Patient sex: F
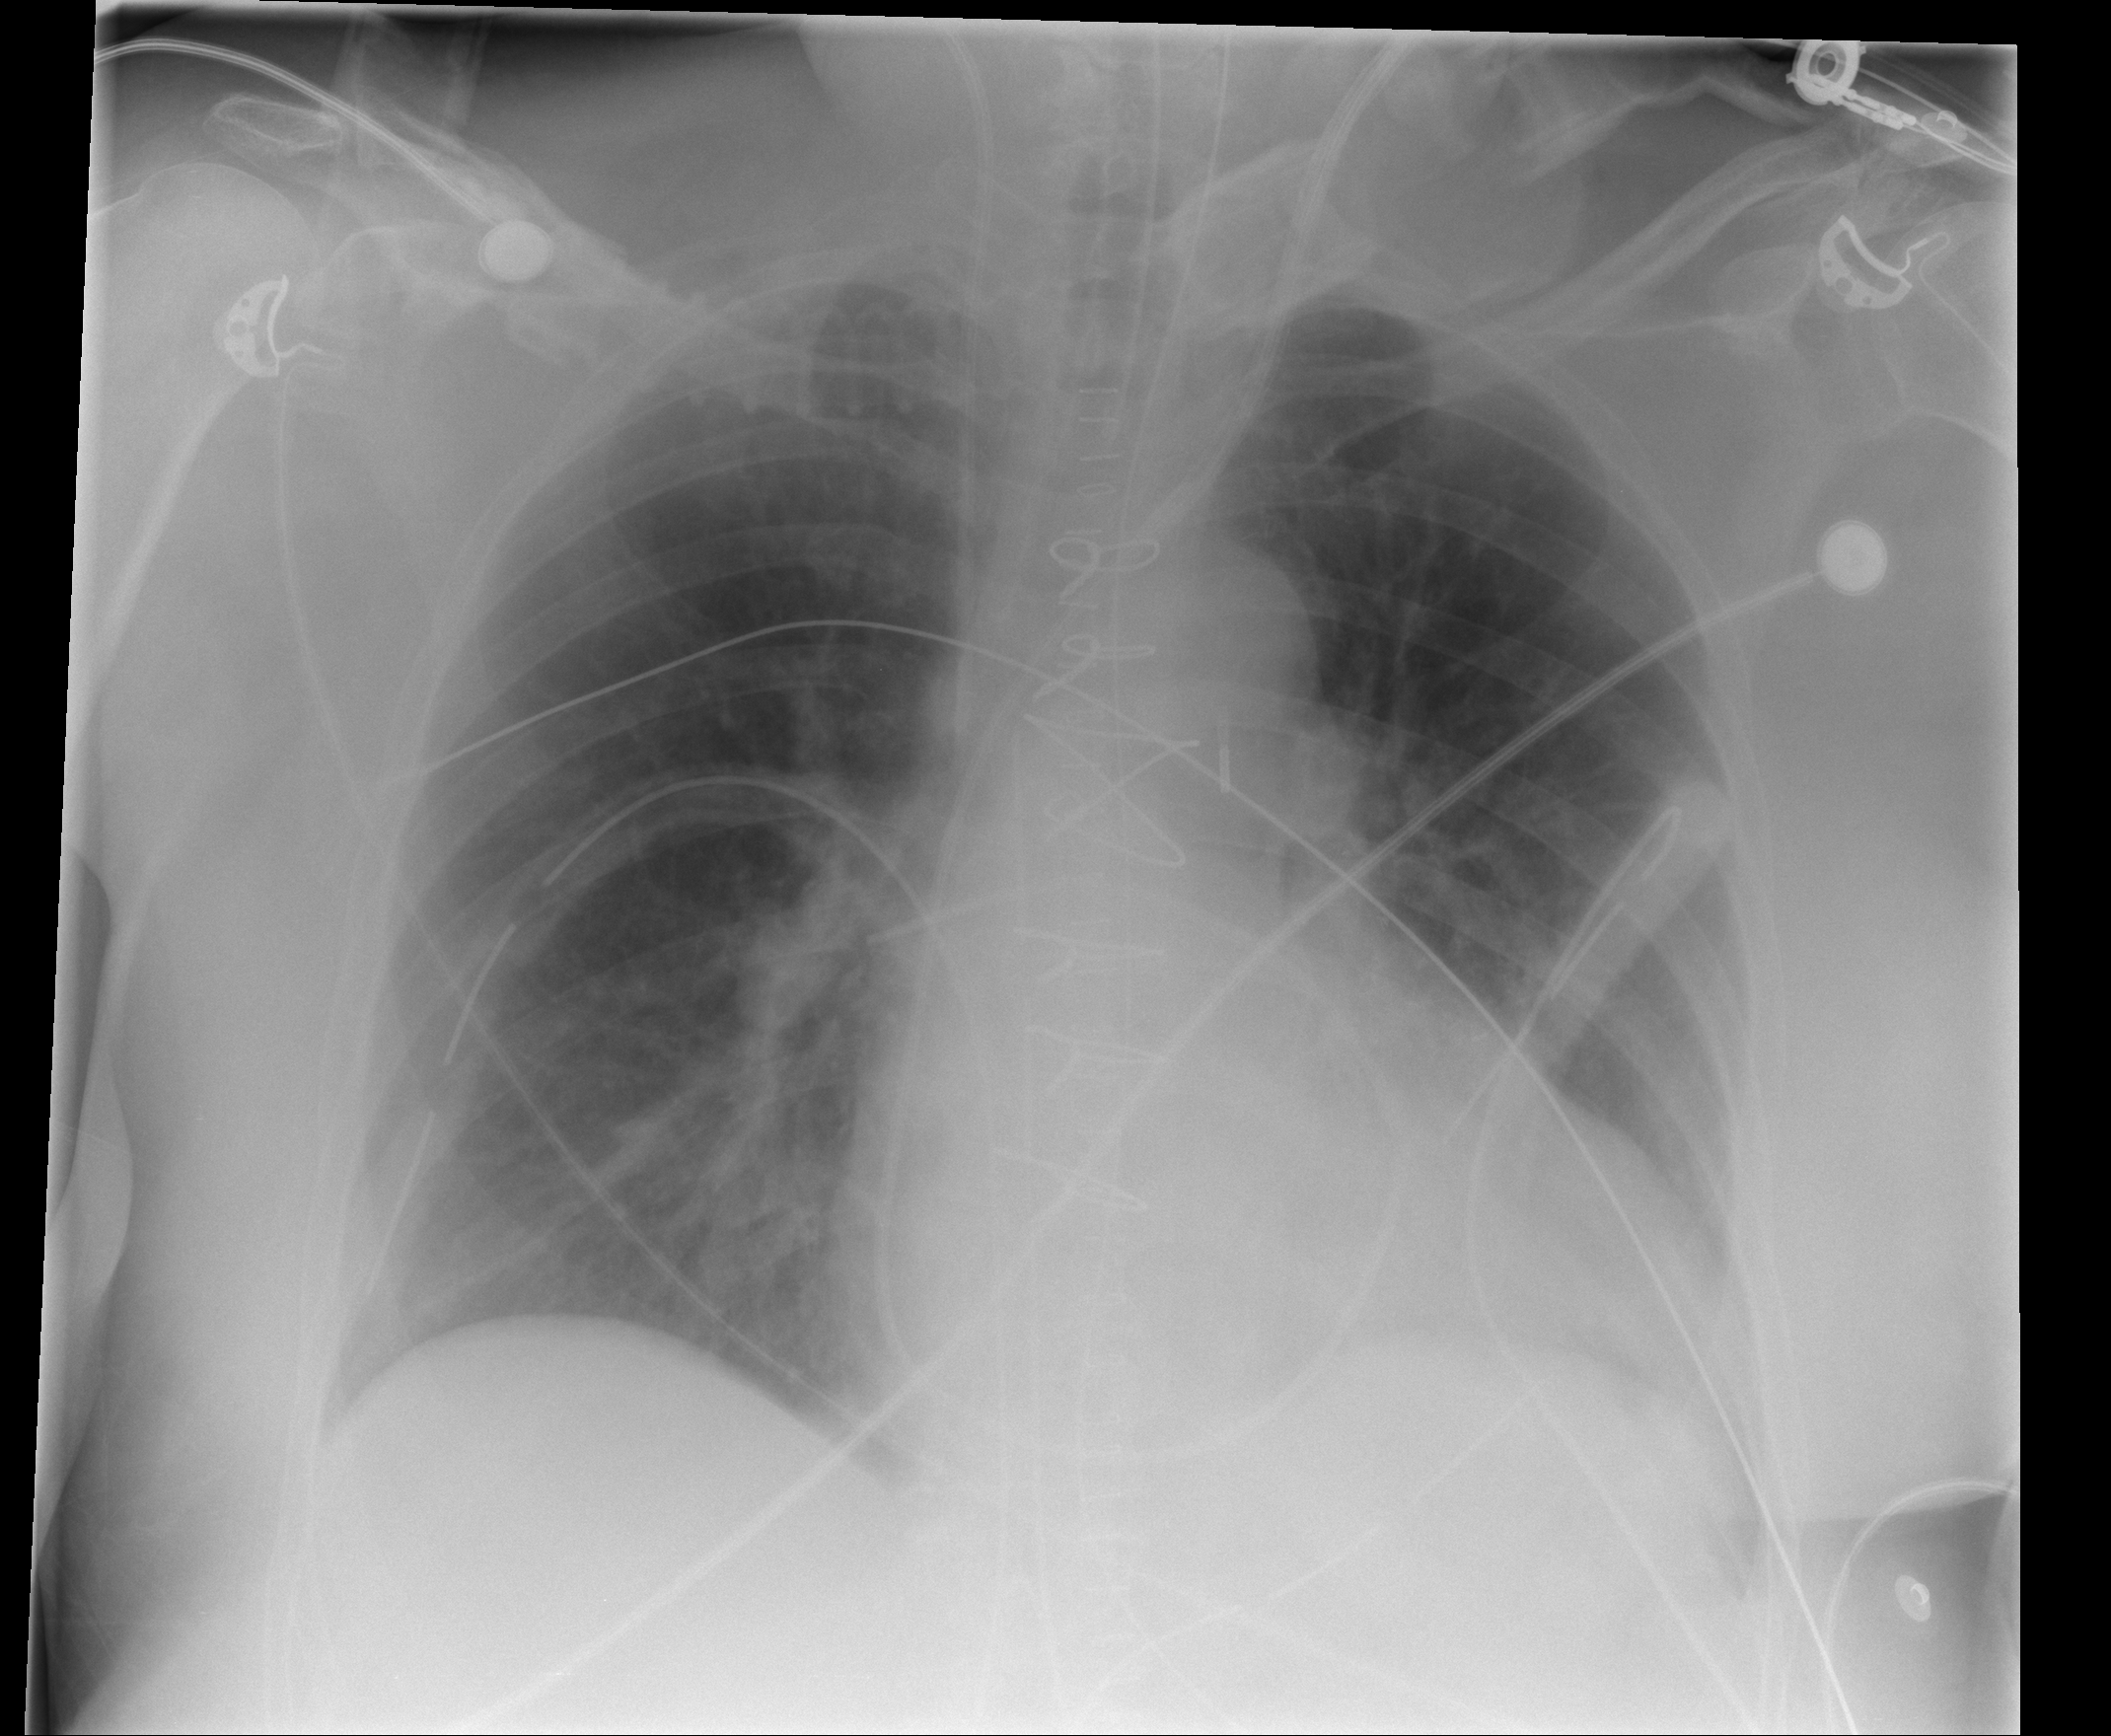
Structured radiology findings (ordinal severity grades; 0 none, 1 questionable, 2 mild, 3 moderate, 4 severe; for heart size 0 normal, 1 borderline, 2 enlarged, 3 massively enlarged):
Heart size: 2
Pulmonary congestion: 0
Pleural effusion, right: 0
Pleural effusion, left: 2
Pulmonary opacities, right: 0
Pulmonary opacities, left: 0
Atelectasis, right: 2
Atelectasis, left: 2